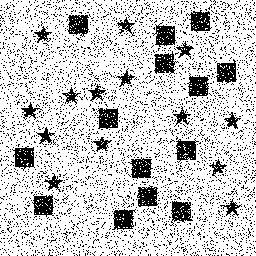
Squares: 14
Triangles: 0
Stars: 14
Total shapes: 28